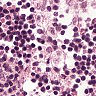
Metastatic tissue present: no